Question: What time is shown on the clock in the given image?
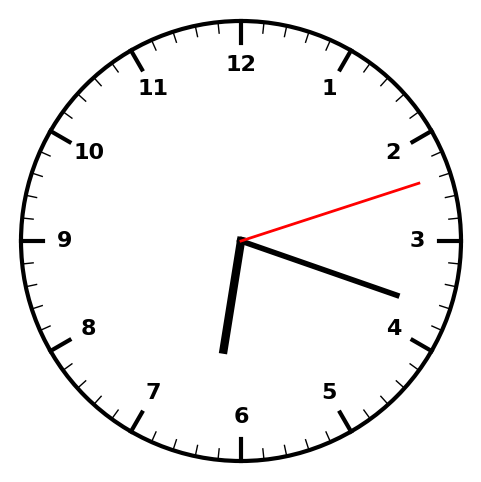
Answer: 06:18:12